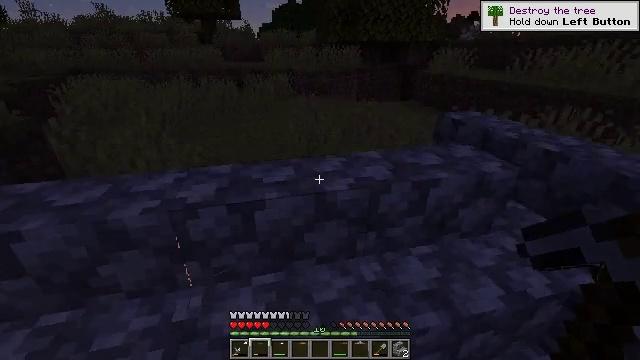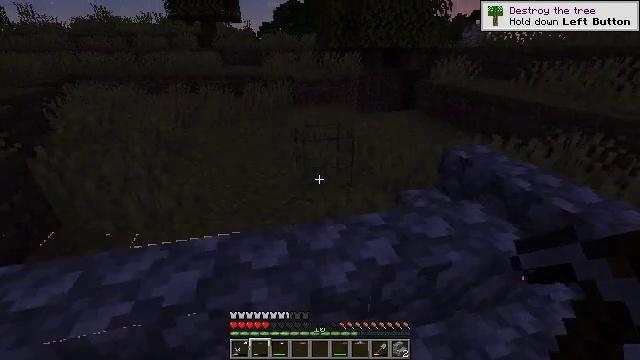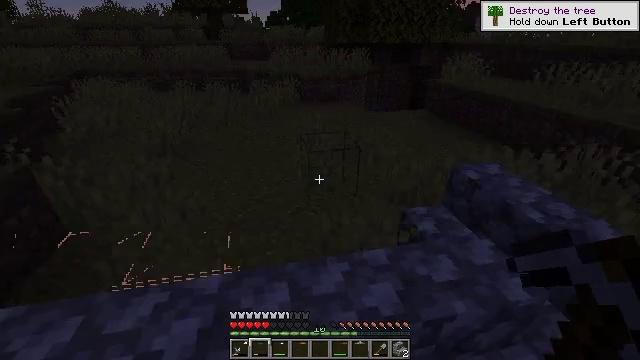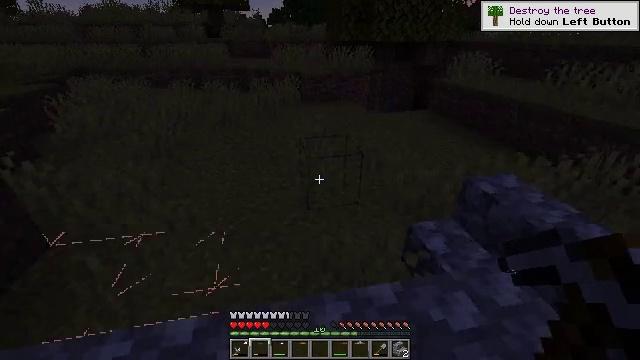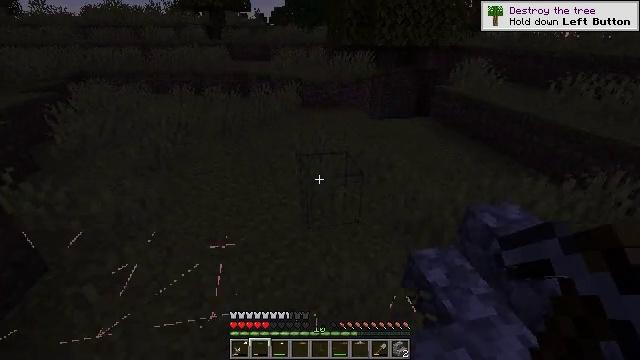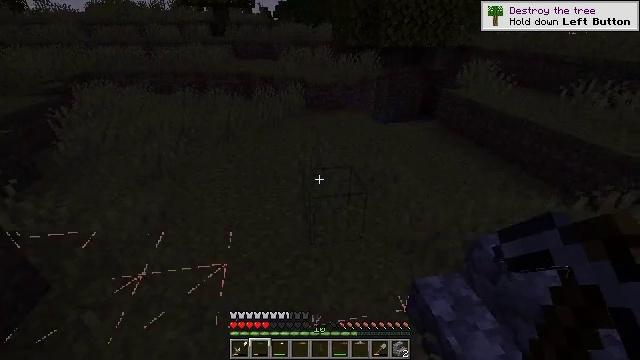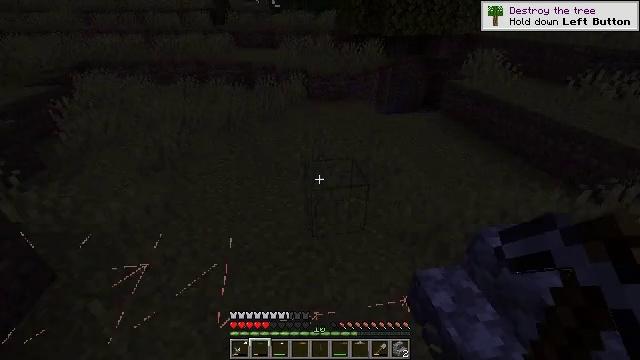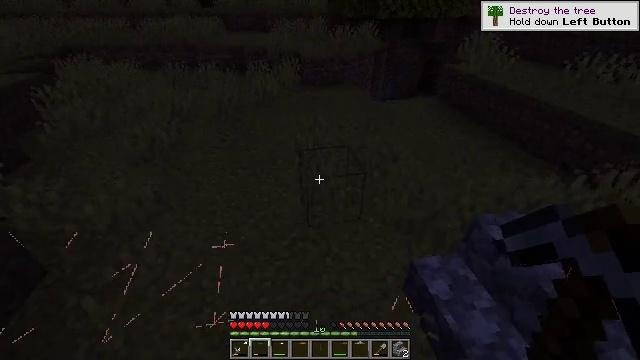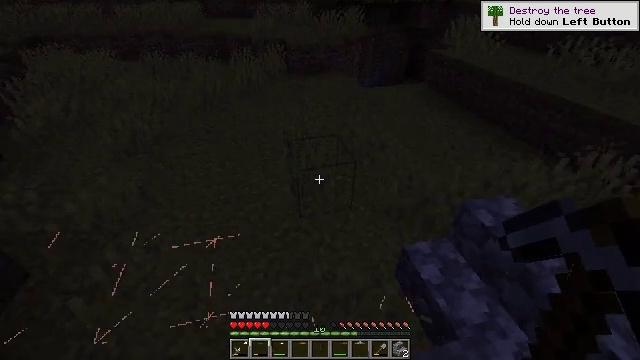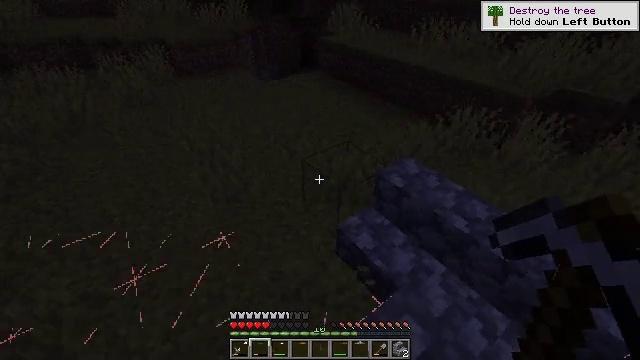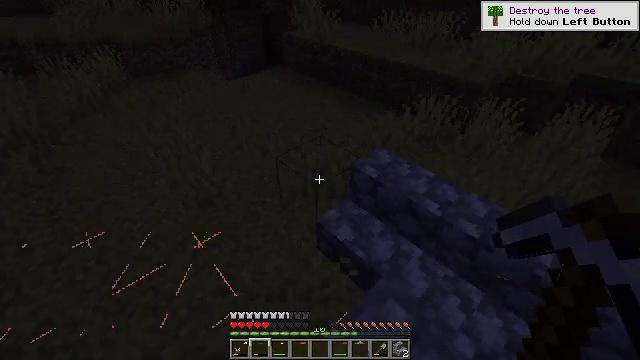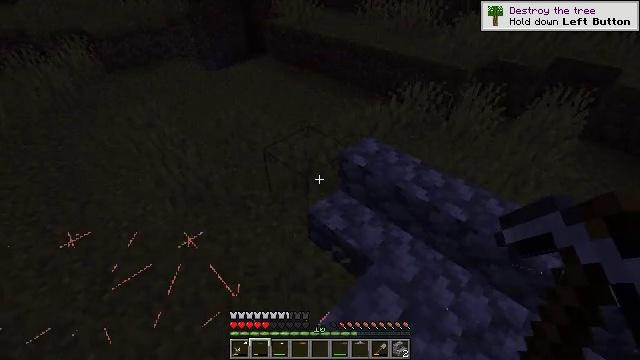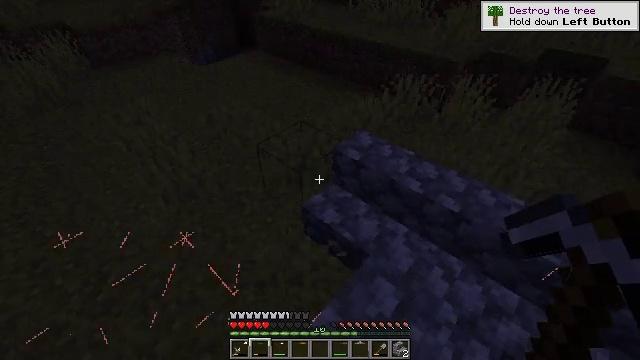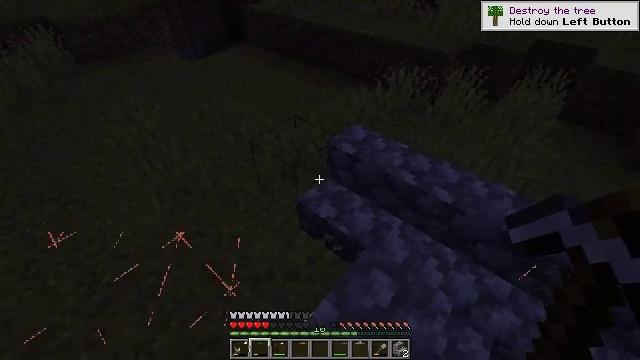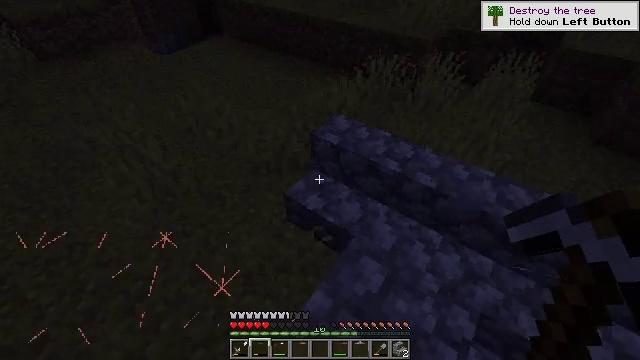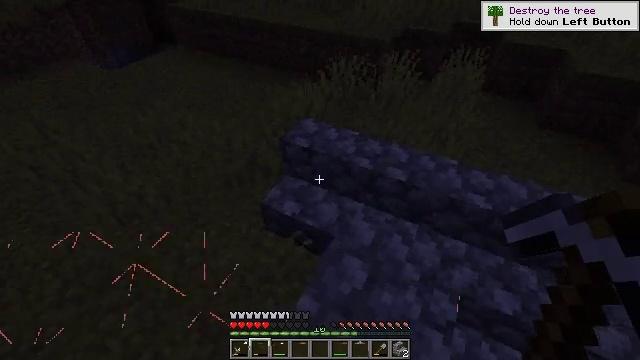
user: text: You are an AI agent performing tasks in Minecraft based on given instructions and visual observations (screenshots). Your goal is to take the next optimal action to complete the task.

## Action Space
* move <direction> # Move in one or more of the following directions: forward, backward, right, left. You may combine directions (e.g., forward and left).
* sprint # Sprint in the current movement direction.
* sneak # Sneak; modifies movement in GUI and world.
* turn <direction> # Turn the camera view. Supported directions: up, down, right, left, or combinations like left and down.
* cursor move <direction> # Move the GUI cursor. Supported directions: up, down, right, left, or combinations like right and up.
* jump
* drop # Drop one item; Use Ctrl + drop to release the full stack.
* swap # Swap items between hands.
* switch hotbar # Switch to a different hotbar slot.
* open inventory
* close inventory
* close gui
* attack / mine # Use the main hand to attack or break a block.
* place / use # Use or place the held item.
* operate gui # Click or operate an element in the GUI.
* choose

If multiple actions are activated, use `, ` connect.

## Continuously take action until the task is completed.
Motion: motion action
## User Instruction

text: Mine the grass in the plains.
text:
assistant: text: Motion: move forward
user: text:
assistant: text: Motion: move forward, turn left and down
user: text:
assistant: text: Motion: move forward
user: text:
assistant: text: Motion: move forward
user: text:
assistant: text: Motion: turn down
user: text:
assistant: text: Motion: turn down
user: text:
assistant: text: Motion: turn right and down
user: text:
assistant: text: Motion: turn right and down
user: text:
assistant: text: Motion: turn right and down
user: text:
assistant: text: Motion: turn right
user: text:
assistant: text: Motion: turn right and down
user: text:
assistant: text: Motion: turn right and down
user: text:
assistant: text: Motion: turn right and down
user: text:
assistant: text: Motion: turn right and down
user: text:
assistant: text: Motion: turn right
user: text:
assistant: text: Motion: turn right and up
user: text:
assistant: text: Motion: turn right and up
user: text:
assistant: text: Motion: turn right and up
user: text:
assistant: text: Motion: turn right and up
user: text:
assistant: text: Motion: no_op
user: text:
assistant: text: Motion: turn right
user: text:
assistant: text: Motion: no_op
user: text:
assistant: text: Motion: move forward, turn right and down
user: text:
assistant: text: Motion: move forward, turn right and down
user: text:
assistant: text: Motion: move forward, turn down
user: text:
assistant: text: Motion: move forward, turn down
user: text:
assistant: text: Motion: turn down
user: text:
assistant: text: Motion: no_op
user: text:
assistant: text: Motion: no_op
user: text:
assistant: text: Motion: no_op